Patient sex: F
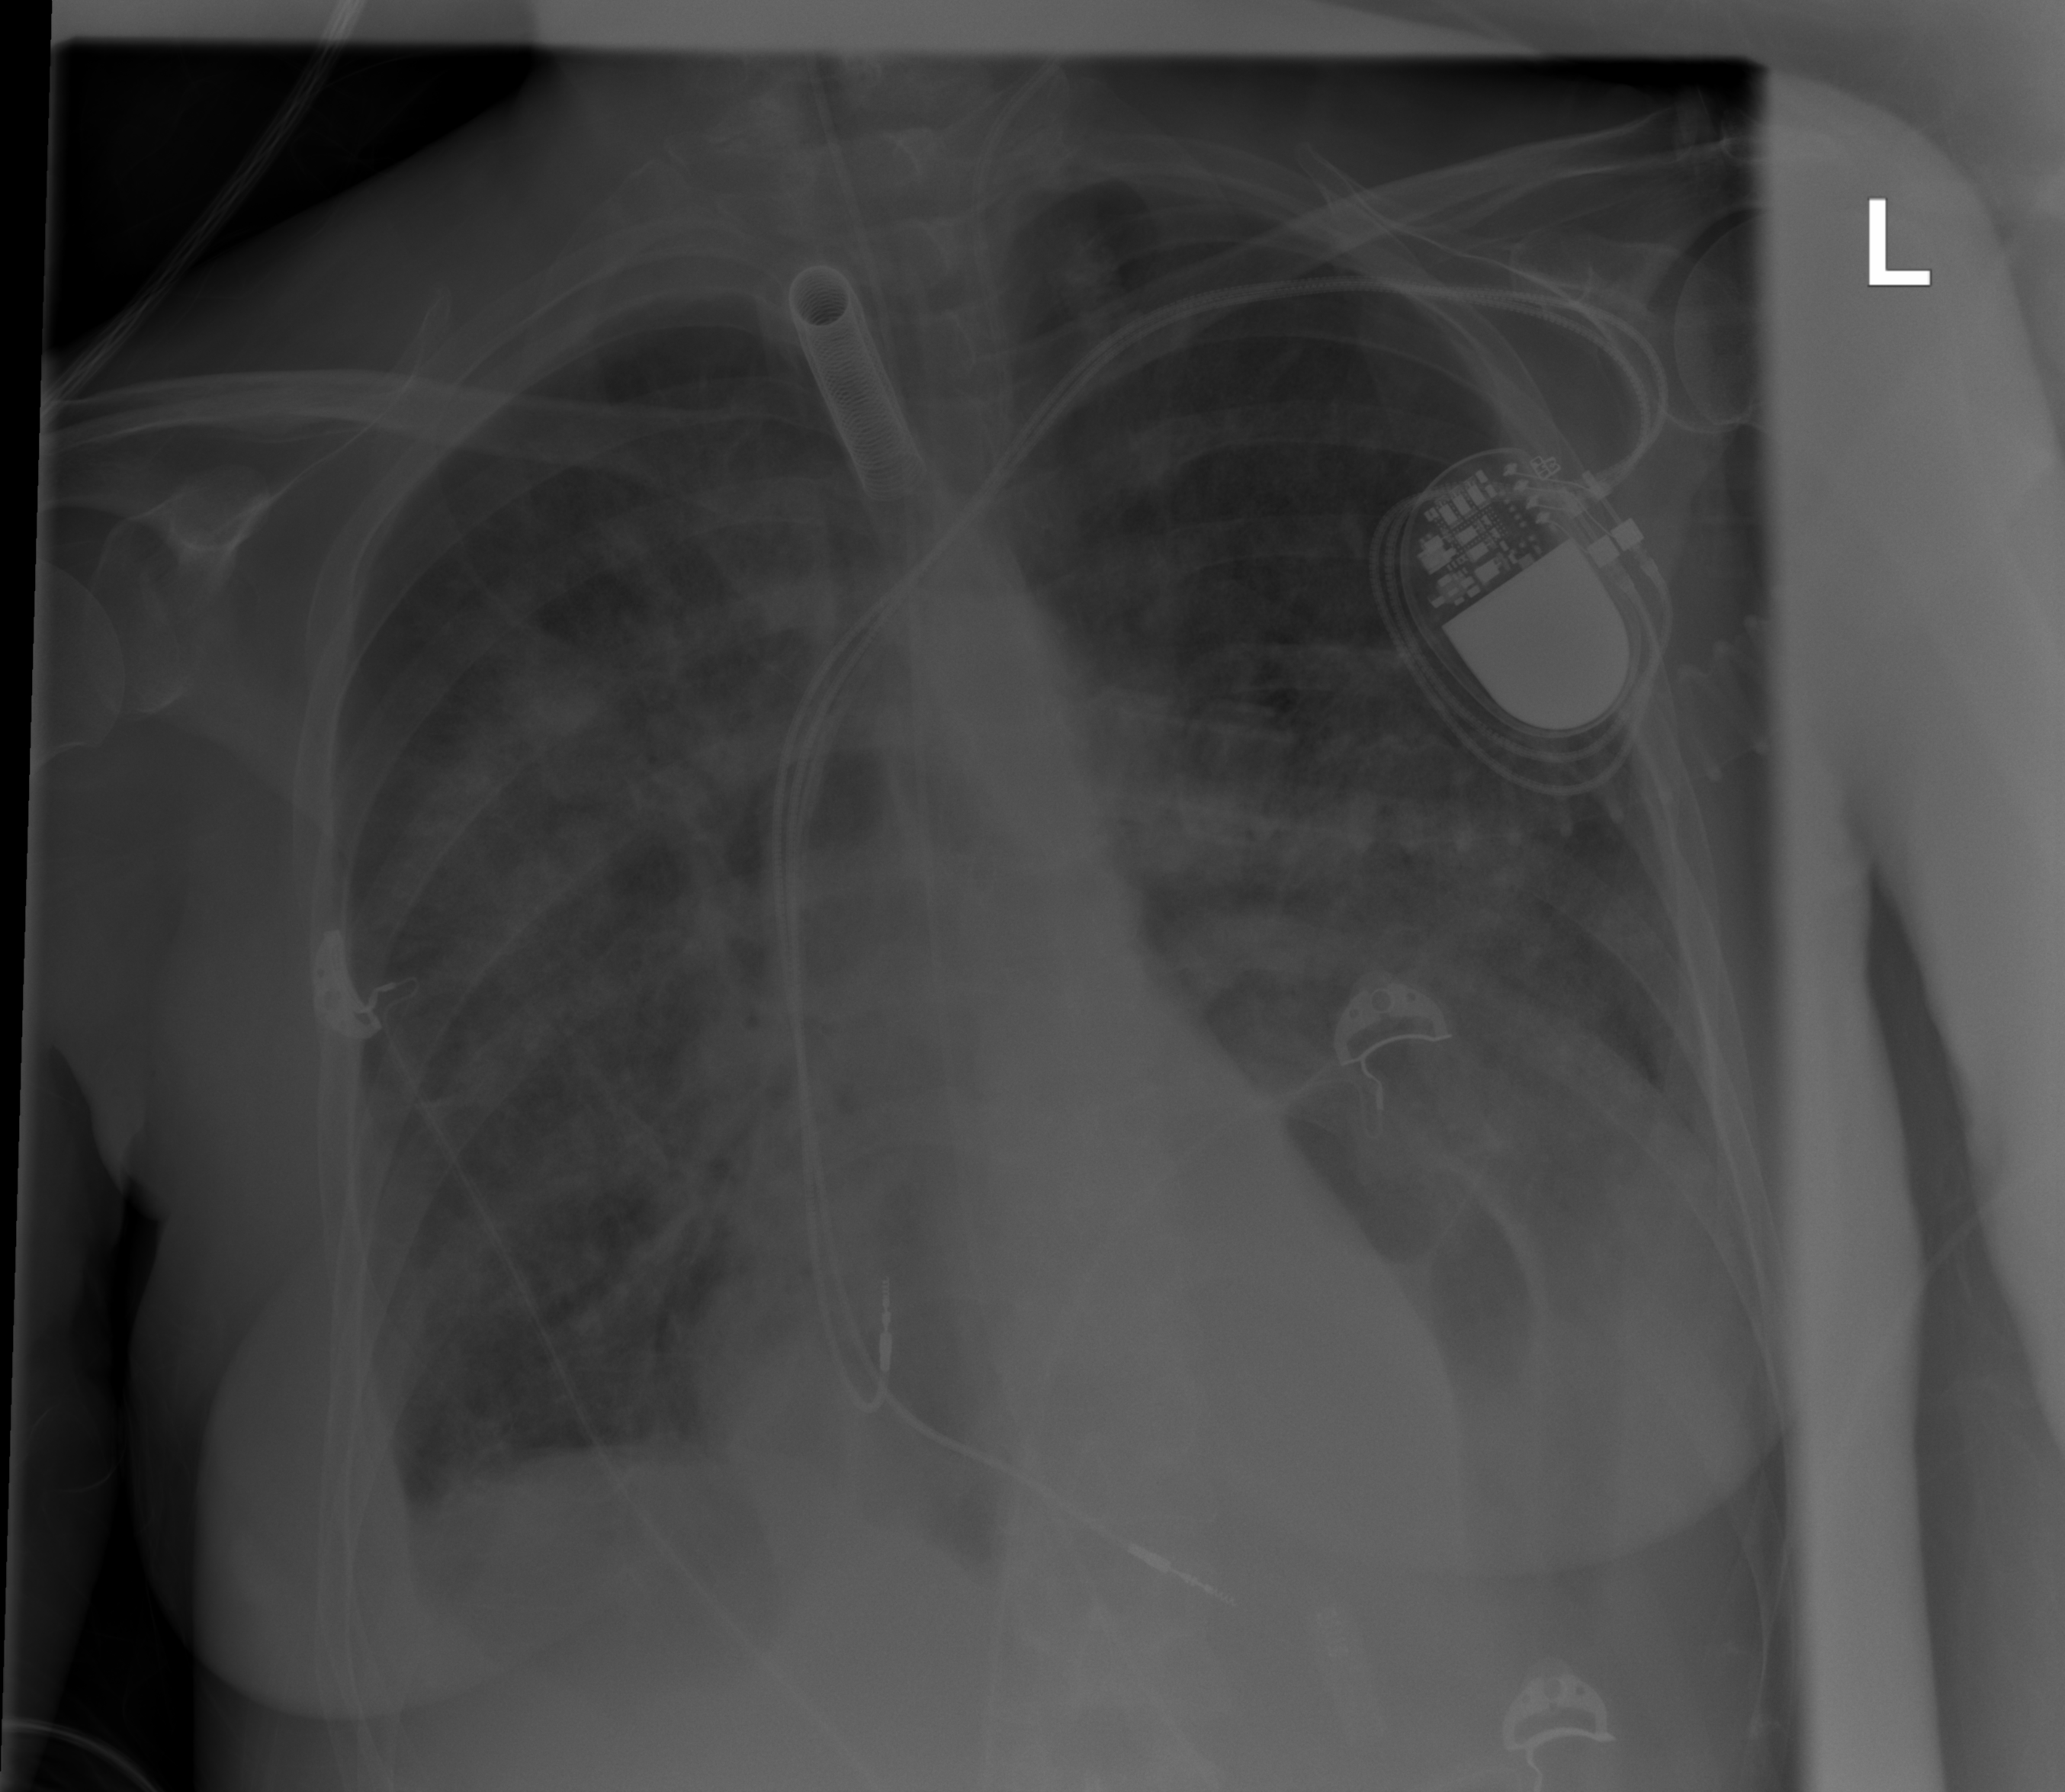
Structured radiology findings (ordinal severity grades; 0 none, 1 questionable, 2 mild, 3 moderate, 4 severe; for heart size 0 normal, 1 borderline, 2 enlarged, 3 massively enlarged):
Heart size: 0
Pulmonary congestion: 3
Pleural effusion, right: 2
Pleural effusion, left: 2
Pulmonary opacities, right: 3
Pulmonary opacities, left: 3
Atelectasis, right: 2
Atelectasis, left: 2